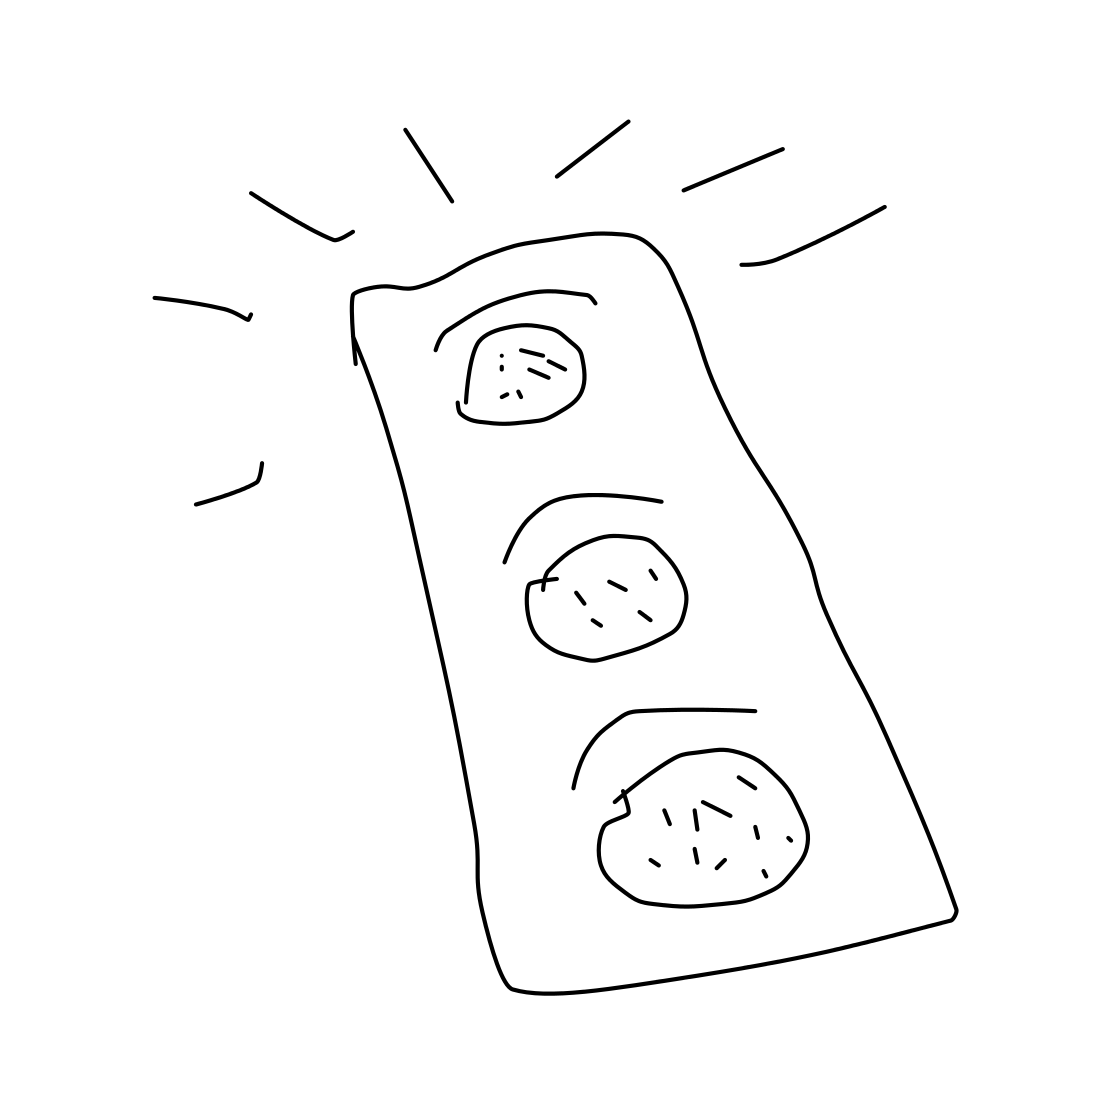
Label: traffic light